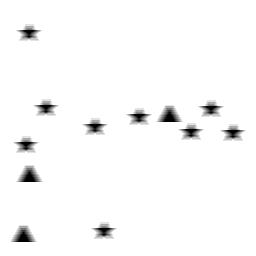
Squares: 0
Triangles: 3
Stars: 9
Total shapes: 12